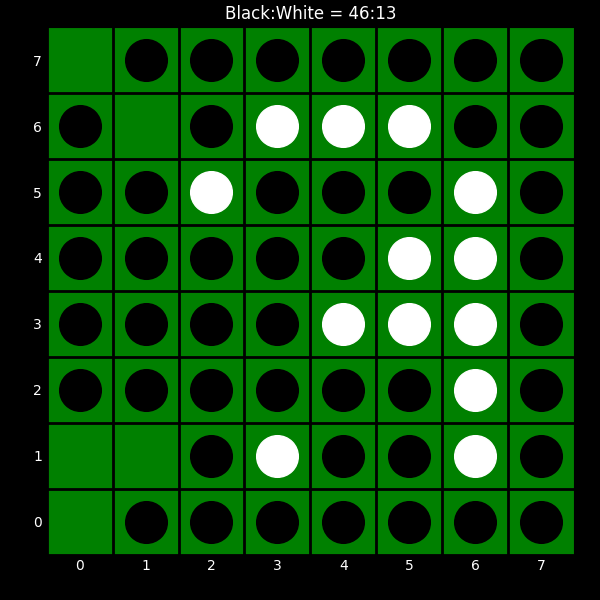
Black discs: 46
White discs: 13